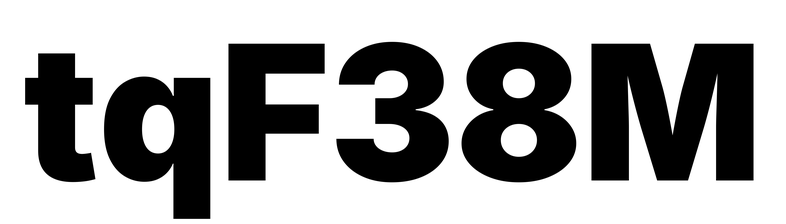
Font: Inter_Black